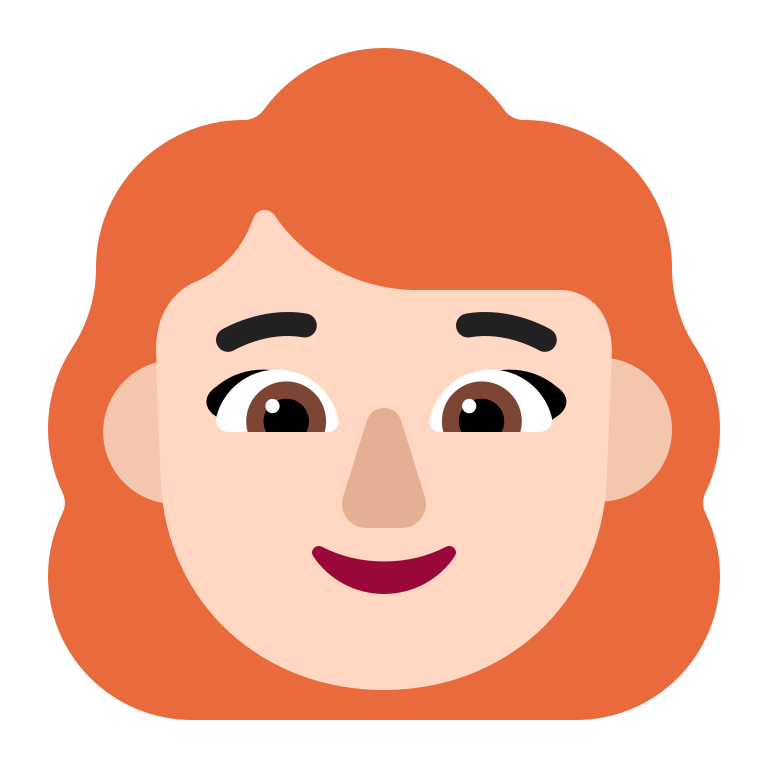
woman red hair flat light